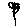
Label: flower